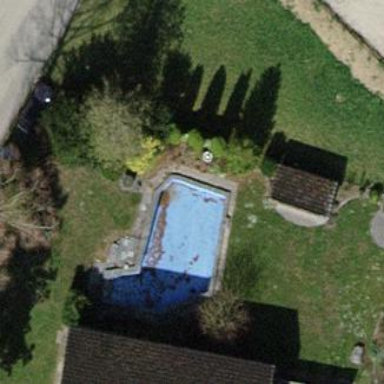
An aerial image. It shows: Swimming pool located in leisure land.